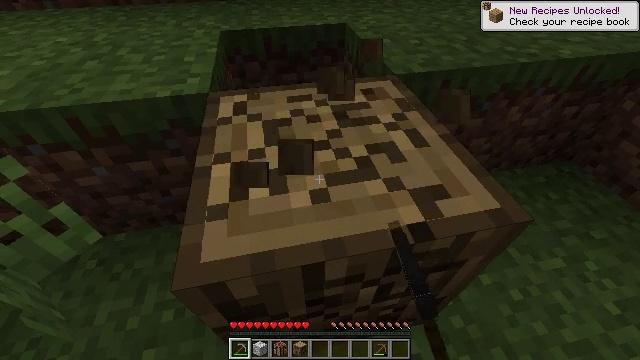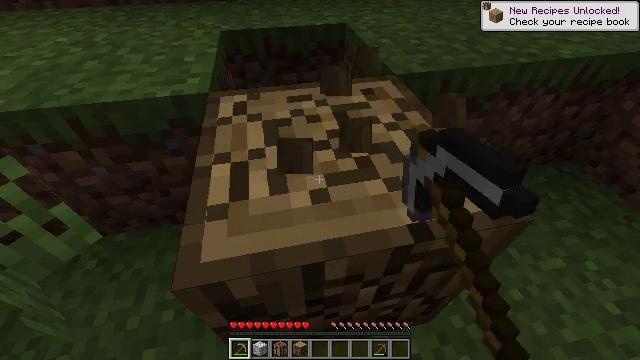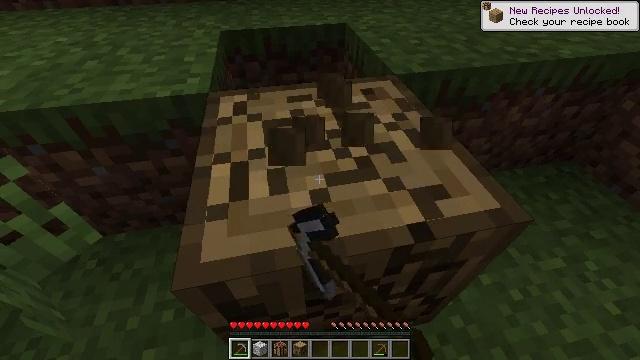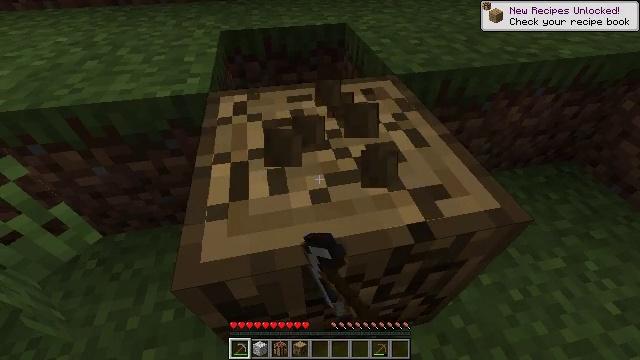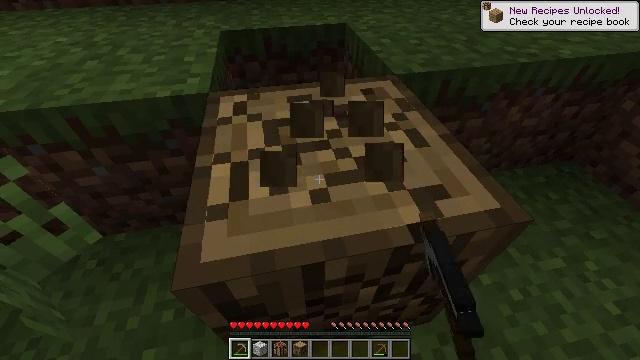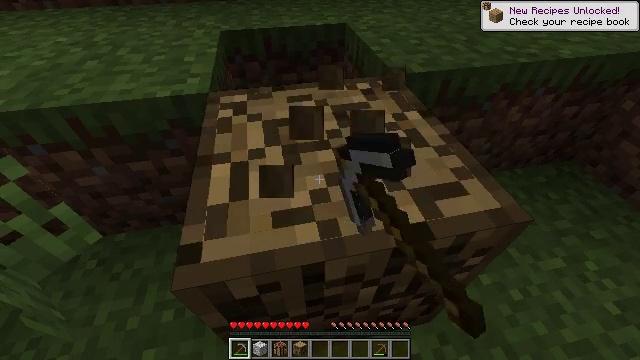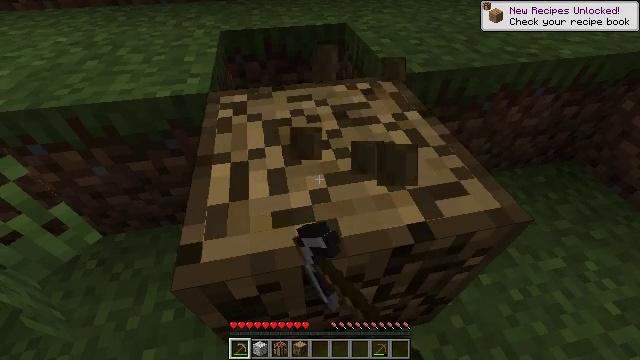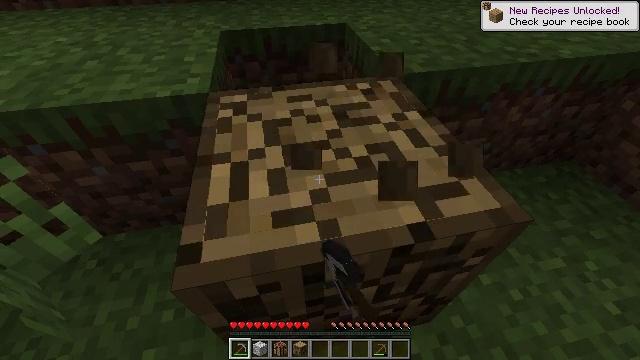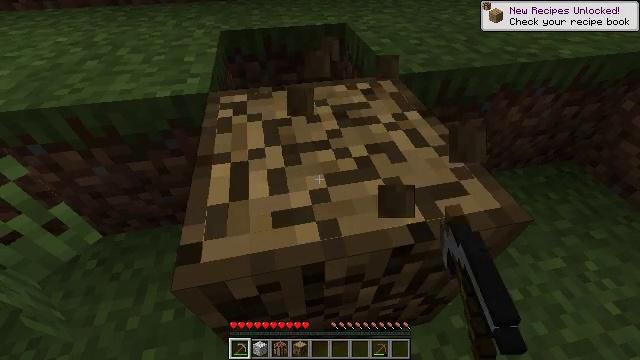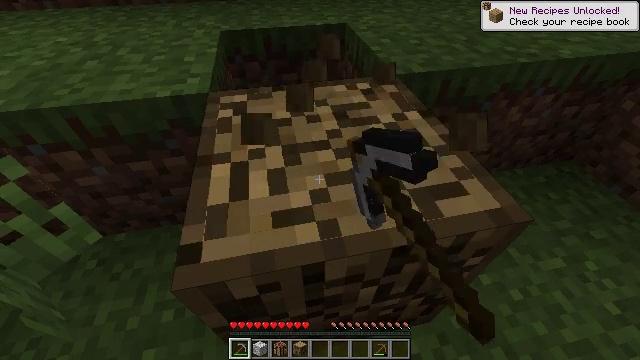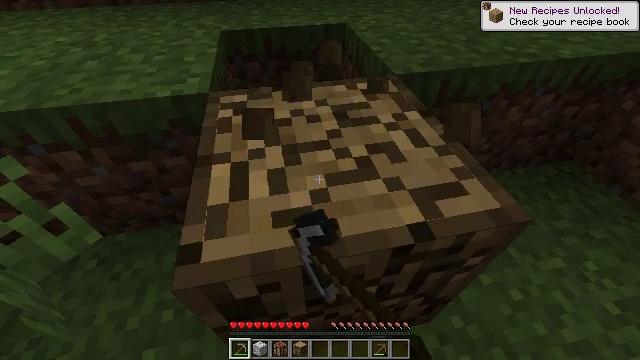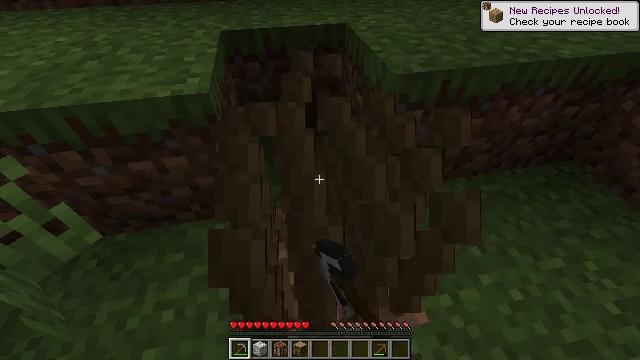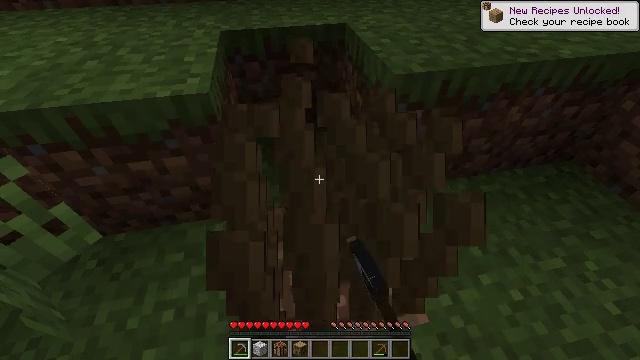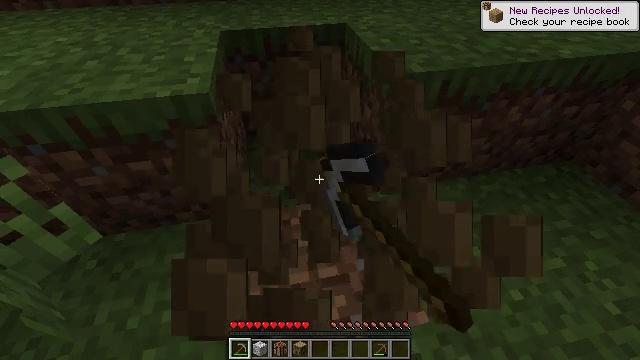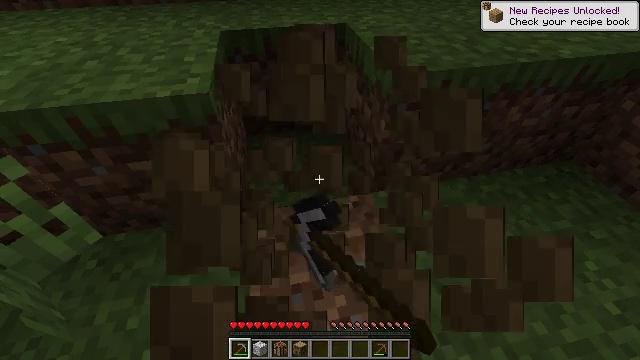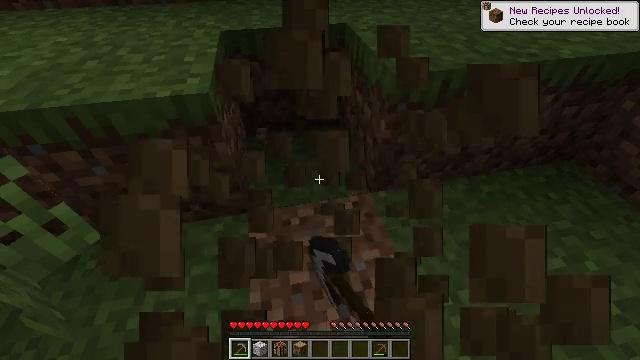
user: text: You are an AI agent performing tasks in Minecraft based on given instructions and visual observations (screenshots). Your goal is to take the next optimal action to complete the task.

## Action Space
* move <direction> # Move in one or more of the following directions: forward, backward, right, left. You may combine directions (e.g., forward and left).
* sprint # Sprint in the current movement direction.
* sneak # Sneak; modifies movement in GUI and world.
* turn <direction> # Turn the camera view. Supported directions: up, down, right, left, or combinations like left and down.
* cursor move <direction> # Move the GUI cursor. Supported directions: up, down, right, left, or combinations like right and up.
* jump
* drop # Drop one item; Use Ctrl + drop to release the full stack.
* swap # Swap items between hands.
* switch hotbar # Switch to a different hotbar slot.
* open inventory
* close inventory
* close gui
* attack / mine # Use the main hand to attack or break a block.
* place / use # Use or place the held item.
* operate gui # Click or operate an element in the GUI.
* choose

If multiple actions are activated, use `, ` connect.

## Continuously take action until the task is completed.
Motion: motion action
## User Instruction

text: Chop down the oak log.
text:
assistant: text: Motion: attack / mine
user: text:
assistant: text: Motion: attack / mine
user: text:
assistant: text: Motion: attack / mine
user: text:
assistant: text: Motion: attack / mine
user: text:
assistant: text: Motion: attack / mine
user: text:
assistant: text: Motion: attack / mine
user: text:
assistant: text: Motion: attack / mine
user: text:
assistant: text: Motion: attack / mine
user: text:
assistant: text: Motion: attack / mine
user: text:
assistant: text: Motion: attack / mine
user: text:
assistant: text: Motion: attack / mine
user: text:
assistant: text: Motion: attack / mine
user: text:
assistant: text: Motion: attack / mine
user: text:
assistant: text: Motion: attack / mine
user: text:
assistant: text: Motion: attack / mine
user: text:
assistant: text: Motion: attack / mine
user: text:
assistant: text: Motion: move forward, attack / mine
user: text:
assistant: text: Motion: move forward
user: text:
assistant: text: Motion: move forward, turn right and up
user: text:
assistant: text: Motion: move forward, turn right and up
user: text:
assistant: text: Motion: move forward, turn up
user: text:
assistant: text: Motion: move forward, turn left and up
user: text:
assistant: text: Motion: move forward
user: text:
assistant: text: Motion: no_op
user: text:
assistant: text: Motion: no_op
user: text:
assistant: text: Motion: move back
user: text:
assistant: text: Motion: move back, turn left and down
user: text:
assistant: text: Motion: move back, turn right and up
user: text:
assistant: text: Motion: move back, turn up
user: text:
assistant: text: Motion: turn right and up